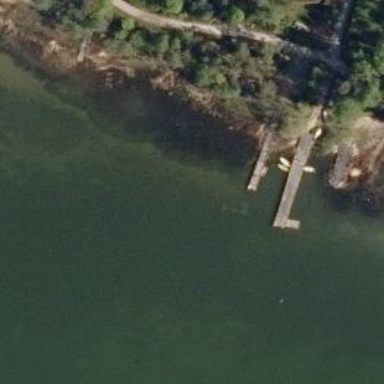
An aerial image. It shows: Man-made pier.